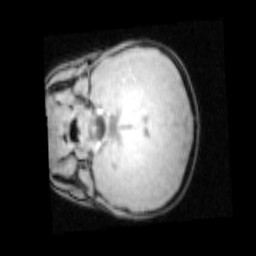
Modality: PDw
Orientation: coronal
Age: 8
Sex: male
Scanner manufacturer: siemens
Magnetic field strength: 3 T
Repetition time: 0.25 s
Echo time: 0.00103 s